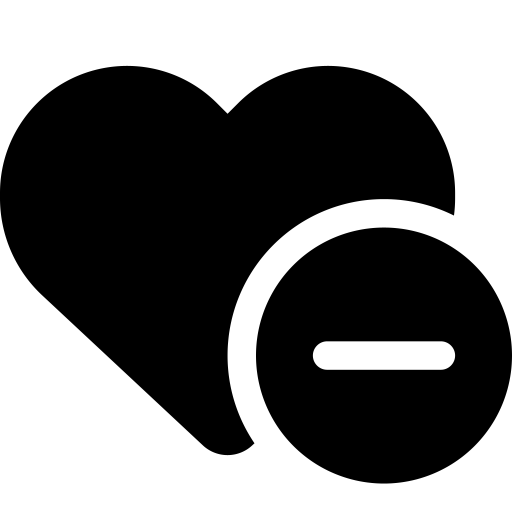
Tags: icon, FontAwesome, fa-icon, solid, heart, circle, minus